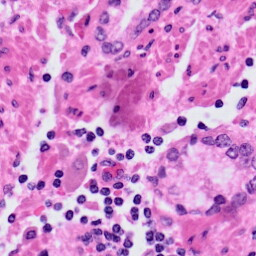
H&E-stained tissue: Prostate